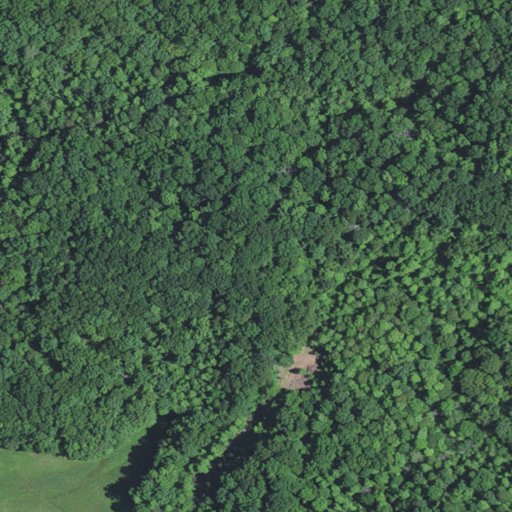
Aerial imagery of mountain in Kentucky named McClannahan Hill containing deciduous forest and pasture